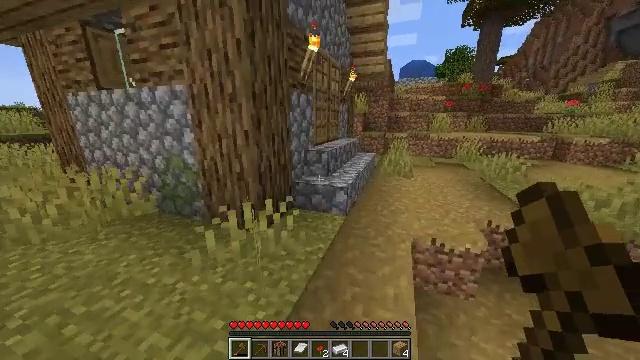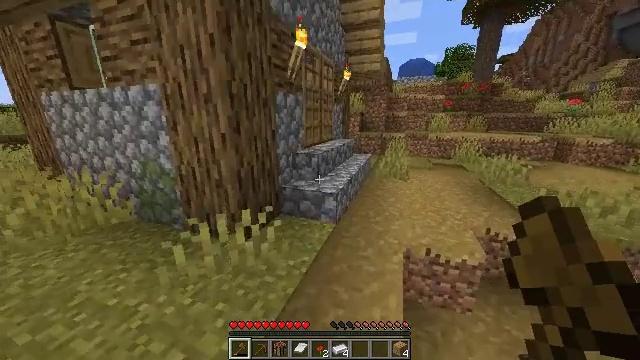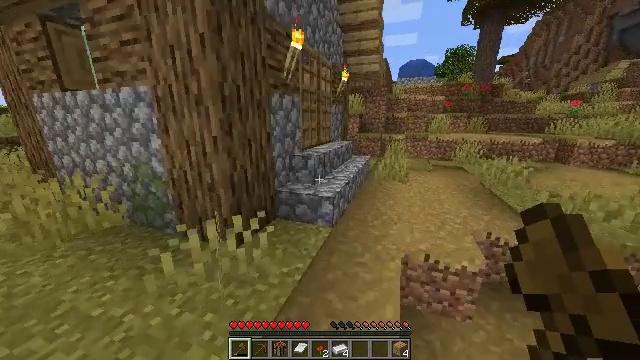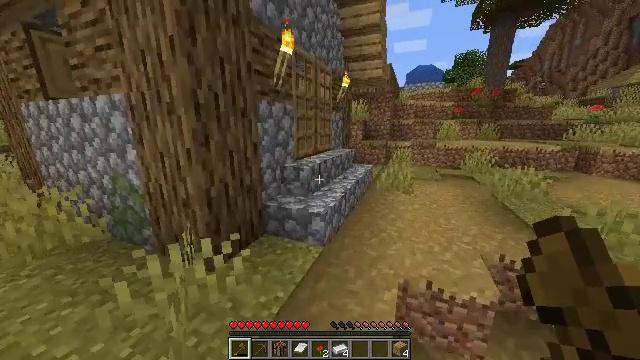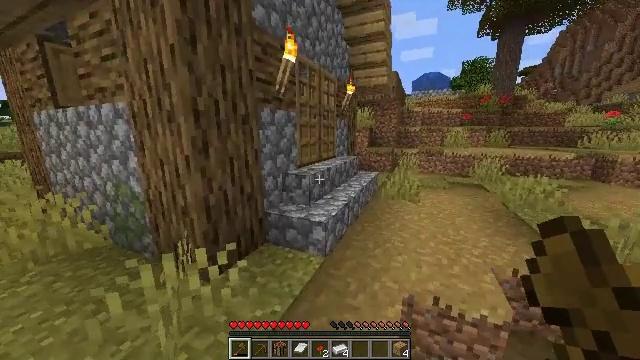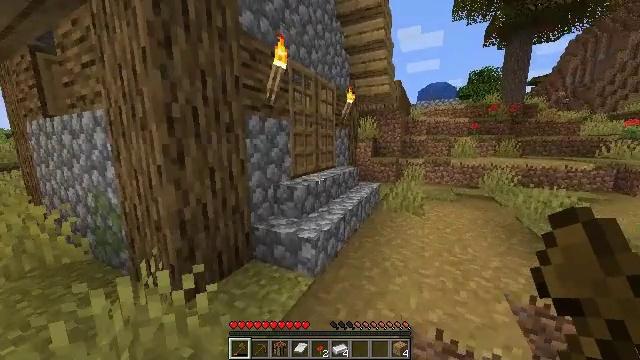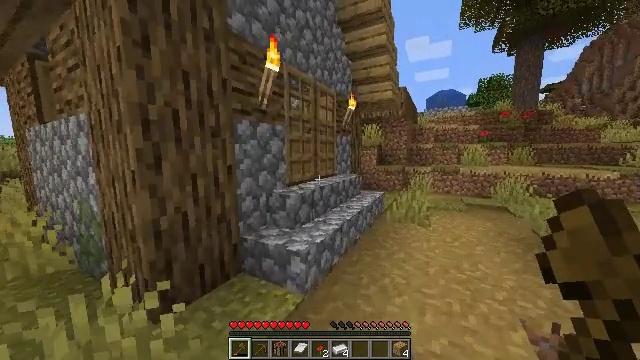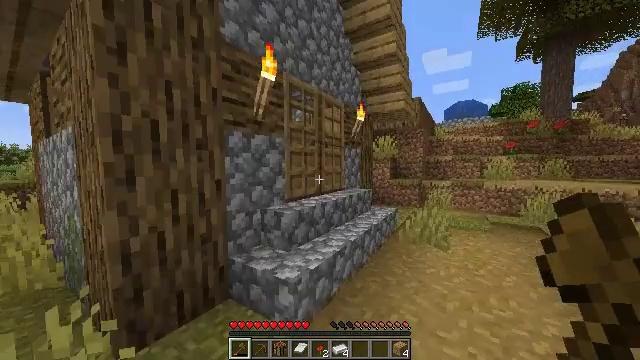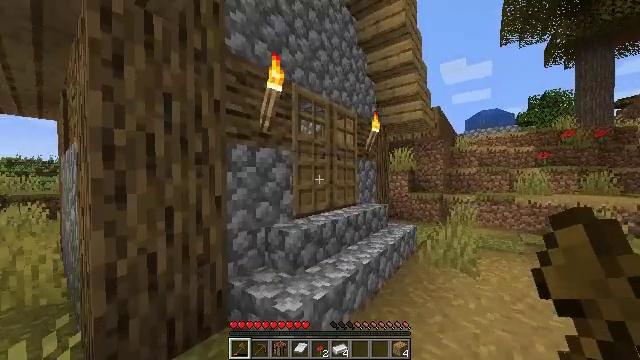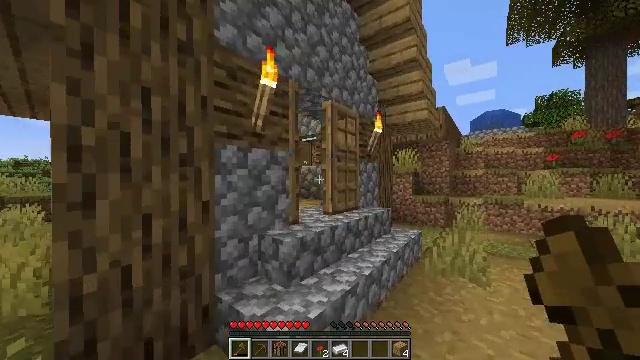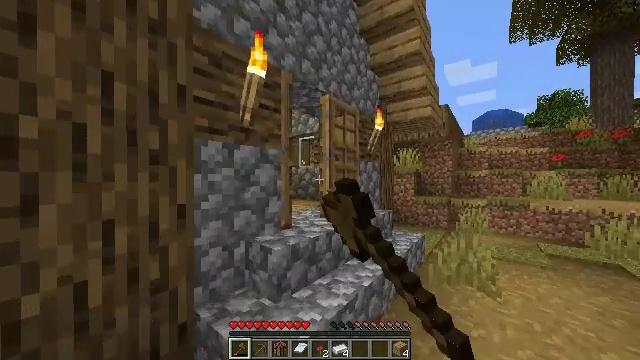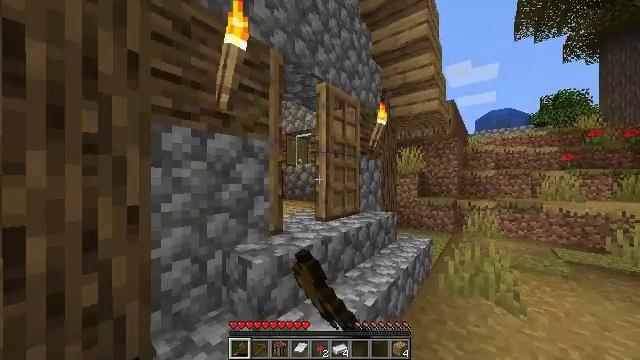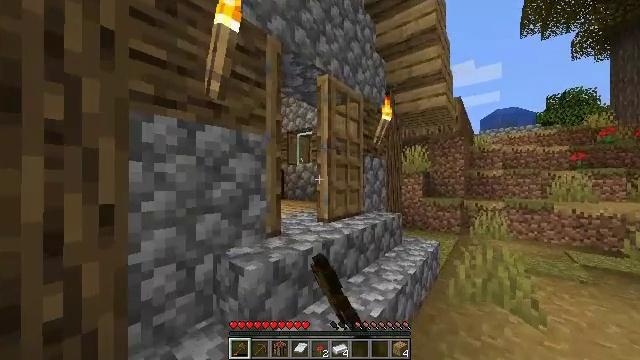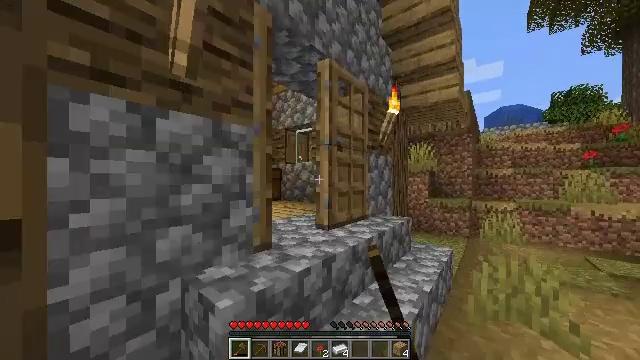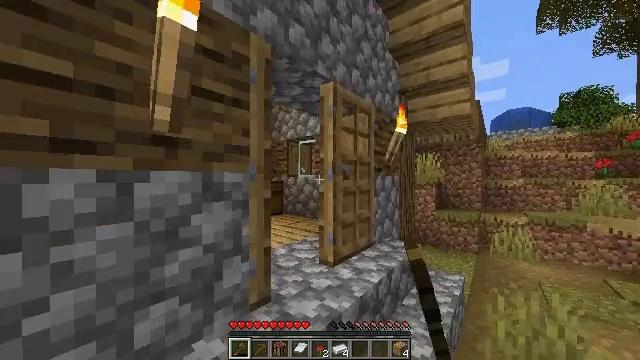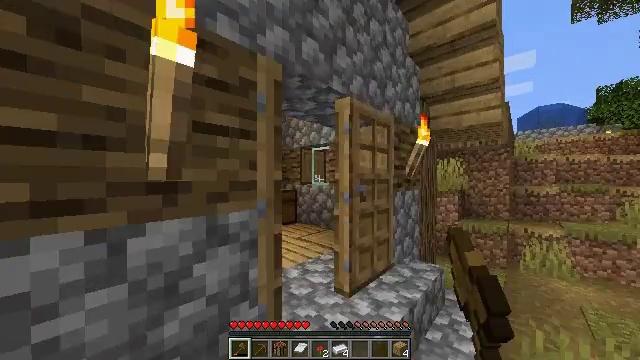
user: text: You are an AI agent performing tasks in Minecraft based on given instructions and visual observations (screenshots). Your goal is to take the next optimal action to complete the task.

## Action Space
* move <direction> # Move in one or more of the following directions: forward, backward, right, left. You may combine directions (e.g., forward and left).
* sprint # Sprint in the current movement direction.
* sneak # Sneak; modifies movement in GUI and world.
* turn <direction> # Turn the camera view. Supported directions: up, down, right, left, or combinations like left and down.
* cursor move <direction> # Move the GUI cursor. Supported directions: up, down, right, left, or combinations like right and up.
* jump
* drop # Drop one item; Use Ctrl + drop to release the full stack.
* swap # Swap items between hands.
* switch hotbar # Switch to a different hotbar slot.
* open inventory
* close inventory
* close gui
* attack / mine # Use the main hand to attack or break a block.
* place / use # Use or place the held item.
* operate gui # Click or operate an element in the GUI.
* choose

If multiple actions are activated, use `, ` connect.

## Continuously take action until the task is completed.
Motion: motion action
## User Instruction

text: Turn wheat into bread at the crafting table.
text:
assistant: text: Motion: move forward and move right, sprint
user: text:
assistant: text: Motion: move forward and move right, sprint
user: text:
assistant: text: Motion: move forward and move right, sprint, turn left and up
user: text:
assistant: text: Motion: move forward and move right, sprint, turn left and up
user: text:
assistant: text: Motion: move forward and move right, sprint, turn left and up
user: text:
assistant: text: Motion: move forward and move right, sprint, turn left and up
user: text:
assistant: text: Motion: move forward, sprint, turn left and up
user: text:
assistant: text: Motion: move forward, sprint, turn left and up
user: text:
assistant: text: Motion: move forward, sprint, use / place
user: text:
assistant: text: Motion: move forward, sprint, use / place
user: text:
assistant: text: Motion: move forward, sprint, use / place
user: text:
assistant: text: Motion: move forward, sprint, use / place
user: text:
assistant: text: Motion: move forward, sprint
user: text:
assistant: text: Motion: move forward, sprint
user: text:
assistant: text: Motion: move forward, sprint, turn left, use / place
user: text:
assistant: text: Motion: move forward, sprint, turn left, use / place
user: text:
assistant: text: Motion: move forward, sprint, turn left, use / place
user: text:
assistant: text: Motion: move forward, sprint
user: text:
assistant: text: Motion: move forward, sprint
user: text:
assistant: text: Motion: move forward, sprint, turn left and down
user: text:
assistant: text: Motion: move forward and move left, turn left and down
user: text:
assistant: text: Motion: move forward and move left, turn left and down
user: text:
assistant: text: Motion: move forward and move left, turn left and down
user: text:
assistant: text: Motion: move forward and move left, turn left and down
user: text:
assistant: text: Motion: move forward
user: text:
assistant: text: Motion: move forward, turn down
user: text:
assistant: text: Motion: move forward, turn down
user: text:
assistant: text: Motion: move forward, turn down
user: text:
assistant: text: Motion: move forward, turn right and down
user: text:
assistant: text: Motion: move forward, turn right and down